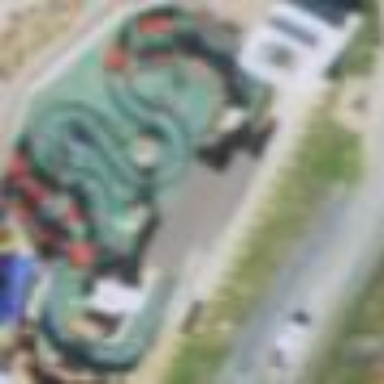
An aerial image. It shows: Amusement ride.